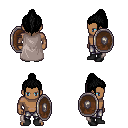
a pixel art fantasy rpg character, male body template, human, dark skin, gray cape, metal pants, black long topknot hairstyle, black shoes, shield, four views (front, back, left, right), 2x2 character sprite sheet, small pixel art, hard edges, no anti-aliasing